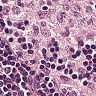
Metastatic tissue present: no